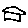
Label: house